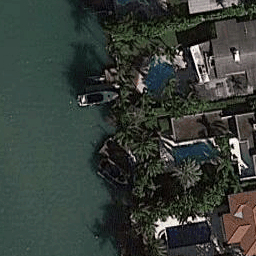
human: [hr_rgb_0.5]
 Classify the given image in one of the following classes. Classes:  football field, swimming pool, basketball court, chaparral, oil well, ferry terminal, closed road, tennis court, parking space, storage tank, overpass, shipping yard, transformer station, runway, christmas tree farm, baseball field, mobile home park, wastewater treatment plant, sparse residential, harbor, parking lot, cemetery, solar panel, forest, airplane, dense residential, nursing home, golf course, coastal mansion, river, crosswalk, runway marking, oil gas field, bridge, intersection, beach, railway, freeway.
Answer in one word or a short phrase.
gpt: coastal mansion